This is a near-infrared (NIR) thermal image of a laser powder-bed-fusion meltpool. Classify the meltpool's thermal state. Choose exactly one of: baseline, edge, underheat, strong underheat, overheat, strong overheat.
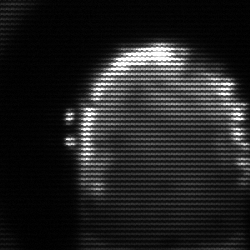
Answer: baseline